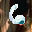
Label: 6